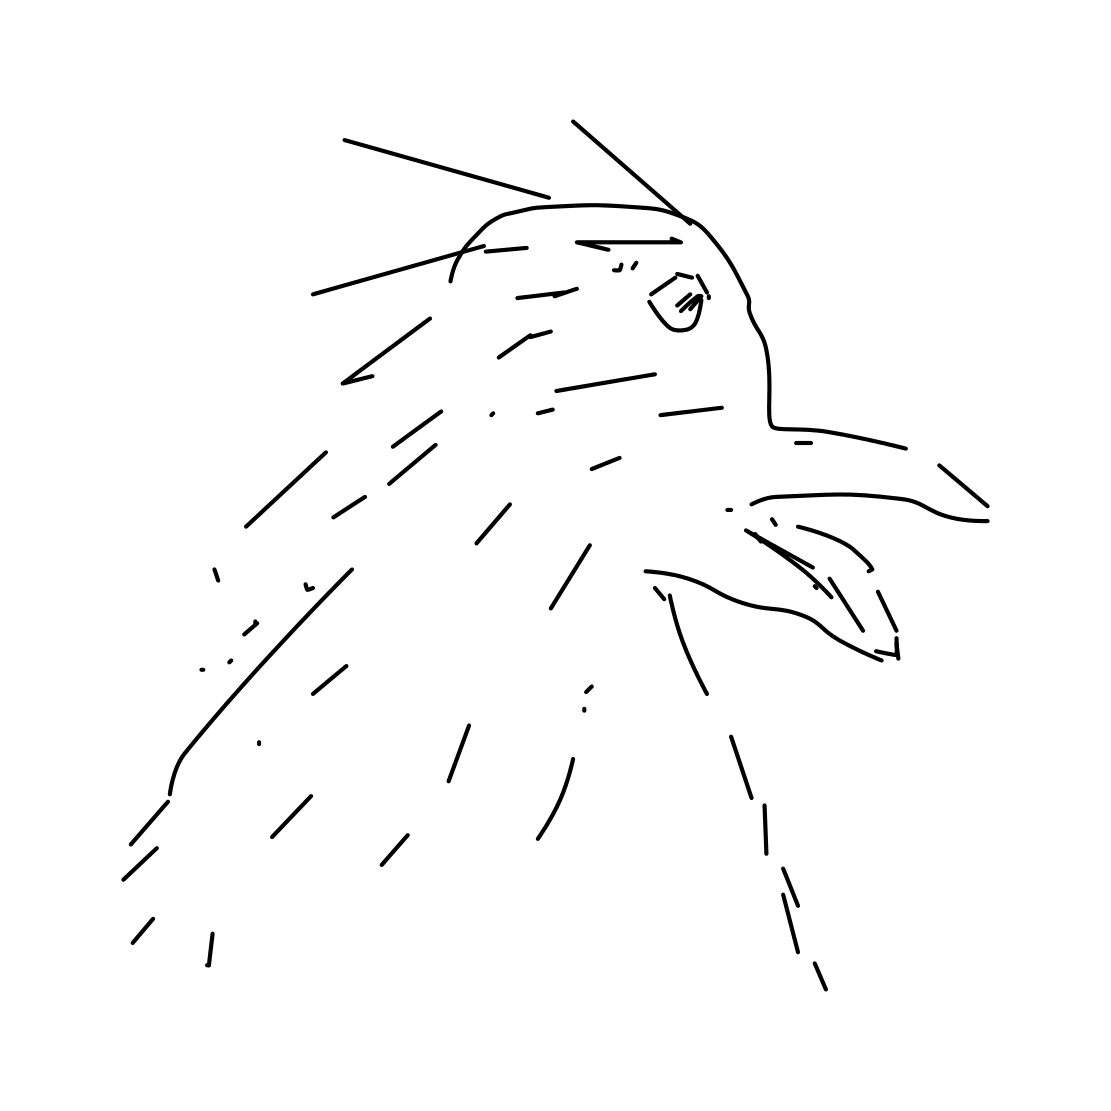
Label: rooster